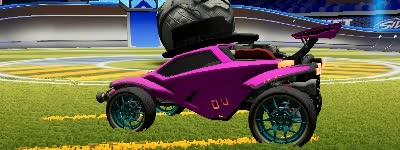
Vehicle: octane